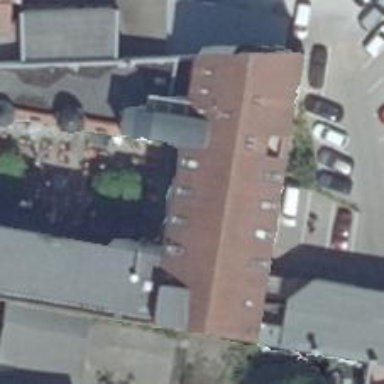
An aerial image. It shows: Restaurant.